Question: I am currently going through the MVC tutorial Nerd Dinner using MVS 2010 I have got up to step 7 but I have just noticed that when I now go to the create screen, it is not quite correct.
1. the title input box seems to contain the ViewBag.Title Rather than being blank.
2. the EventDate input box is blank when it should be automatically set to 7 days from now.
I don't remember it being like this earlier on in the tutorial.
Here is the snippit from the 'DinnersController.cs' that handles Create:
'''
//
// GET: /Dinners/Create
public ActionResult Create()
{
Dinner dinner = new Dinner()
{
EventDate = DateTime.Now.AddDays(7)
};
return View(new DinnerFormViewModel(dinner));
}
//
// POST: /Dinners/Create
[AcceptVerbs(HttpVerbs.Post)]
public ActionResult Create(Dinner dinner)
{
if (ModelState.IsValid)
{
try
{
dinner.HostedBy = "SomeUser";
dinnerRepository.Add(dinner);
dinnerRepository.Save();
return RedirectToAction("Details", new { id = dinner.DinnerID });
}
catch
{
ModelState.AddModelErrors(dinner.GetRuleViolations());
}
}
return View(new DinnerFormViewModel(dinner));
}
'''
And here is the View Create.cshtml
'''
@model NerdDinner.Models.DinnerFormViewModel
@{
ViewBag.Title = "Host a Dinner";
}
<h2>Host a Dinner</h2>
@Html.ValidationSummary("Please correct the errors and try again")
@using (Html.BeginForm()) {
<fieldset>
<p>
@Html.LabelFor(model => Model.Dinner.Title)
<br />
@Html.TextBox("Title")
@Html.ValidationMessage("Title", "*")
</p>
<p>
@Html.LabelFor(model => Model.Dinner.EventDate)
<br />
@Html.TextBox("EventDate")
@Html.ValidationMessage("EventDate", "*")
</p>
<p>
@Html.LabelFor(model => Model.Dinner.Description)
<br />
@Html.TextArea("Description")
@Html.ValidationMessage("Description", "*")
</p>
<p>
@Html.LabelFor(model => Model.Dinner.Address)
<br />
@Html.TextBox("Address")
@Html.ValidationMessage("Address", "*")
</p>
<p>
@Html.LabelFor(model => Model.Countries)
<br />
@Html.DropDownList("Country", Model.Countries)
@Html.ValidationMessage("Country", "*")
</p>
<p>
@Html.LabelFor(model => Model.Dinner.ContactPhone)
<br />
@Html.TextBox("ContactPhone")
@Html.ValidationMessage("ContactPhone", "*")
</p>
<p>
@Html.LabelFor(model => Model.Dinner.Latitude)
<br />
@Html.TextBox("Latitude")
@Html.ValidationMessage("Latitude", "*")
</p>
<p>
<label for="Longitude">Longitude:</label>
<br />
@Html.TextBox("Longitude")
@Html.ValidationMessage("Longitude", "*")
</p>
<p>
<input type="submit" value="Create" />
</p>
</fieldset>
}
<div>
@Html.ActionLink("Back to List", "Index")
</div>
'''
And finally here is the output in the browser:

Anyone know what I'm missing?
'''
using System;
using System.Collections.Generic;
using System.Data.Linq;
using System.Linq;
using System.Web;
using System.Web.Mvc;
using System.Text; //added this - not in tut
using System.Text.RegularExpressions; //added this - not in tut
namespace NerdDinner.Models
{
[Bind(Include = "Title,Description,EventDate,Address,Country,ContactPhone,Latitude,Longitude")]
public partial class Dinner
{
public bool IsValid
{
get { return (GetRuleViolations().Count() == 0); }
}
public IEnumerable<RuleViolation> GetRuleViolations()
{
if (String.IsNullOrEmpty(Title))
yield return new RuleViolation("Title required", "Title");
if (String.IsNullOrEmpty(Description))
yield return new RuleViolation("Description required", "Description");
if (String.IsNullOrEmpty(HostedBy))
yield return new RuleViolation("HostedBy required", "HostedBy");
if (String.IsNullOrEmpty(Address))
yield return new RuleViolation("Address required", "Address");
if (String.IsNullOrEmpty(Country))
yield return new RuleViolation("Country required", "Country");
if (String.IsNullOrEmpty(ContactPhone))
{
yield return new RuleViolation("ContactPhone required", "ContactPhone");
}
else
{
if (!PhoneValidator.IsValidNumber(ContactPhone, Country))
yield return new RuleViolation("Phone# does not match country", "ContactPhone");
}
yield break;
}
partial void OnValidate(ChangeAction action)
{
if (!IsValid)
throw new ApplicationException("Rule voilations prevent saving");
}
}
public class RuleViolation
{
public string ErrorMessage { get; private set; }
public string PropertyName { get; private set; }
public RuleViolation(string errorMessage, string propertyName)
{
ErrorMessage = errorMessage;
PropertyName = propertyName;
}
}
public class PhoneValidator
{
static IDictionary<string, Regex> countryRegex = new Dictionary<string, Regex>()
{
{ "USA", new Regex("^[2-9]\d{2}-\d{3}-\d{4}$")},
{ "UK", new Regex("(^1300\d{6}$)|(^1800|1900|1902\d{6}$)|(^0[2|3|7|8]{1}[0-9]{8}$)|(^04\decimal{2,3}\decimal{6}$)")},
{ "Netherlands", new Regex("(^\+[0-9]{2}|^\+[0-9]{2}\(0\)|^\(\+[0-9]{2}\)\(0\)|^00[0-9]{2}|^0)([0-9]{9}$|[0-9\-\s]{10}$)")},
};
public static bool IsValidNumber(string phoneNumber, string country)
{
if (country != null && countryRegex.ContainsKey(country))
return countryRegex[country].IsMatch(phoneNumber);
else
return false;
}
public static IEnumerable<string> Countries
{
get
{
return countryRegex.Keys;
}
}
}
public class DinnerFormViewModel
{
// Properties
public Dinner Dinner { get; private set; }
public SelectList Countries { get; private set; }
// Contructor
public DinnerFormViewModel(Dinner dinner)
{
Dinner = dinner;
Countries = new SelectList(PhoneValidator.Countries, dinner.Country);
}
}
}
'''
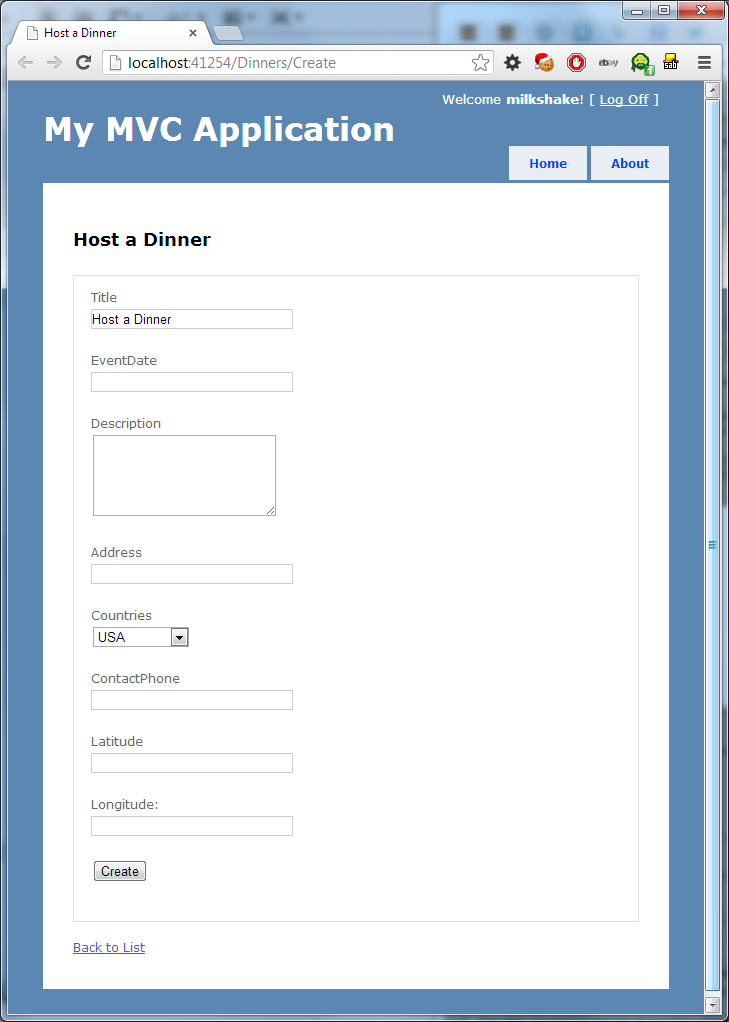
Answer: You should be using '@Html.TextboxFor' instead of '@Html.Textbox'
'''
<p>
@Html.LabelFor(model => Model.Dinner.EventDate)
<br />
@Html.TextBoxFor(model => Model.Dinner.EventDate)
@Html.ValidationMessageFor(model => Model.Dinner.EventDate)
</p>
'''
The basic '@Html.Textbox' will render a textbox with the name attribute specified in the string that you are passing. MVC will look into the ViewBag to see if there are any items with that key to populate the textbox (which is why your Title attribute is using the page title from the top section of your view), but does not tie the view inputs to the actual model or any pre-populated data that you sent with the model. By using the TextBoxFor (or labelFor, etc), this ties that input to the actual model property. This is also how DataAnnotations are applied to the form. What I mean by that last statement is this. Let's assume this is a piece of your model
'''
public class DinnerViewModel{
[DisplayName("Dinner Location")]
[Required(ErrorMessage="You must specify a location")]
public string Location {get;set;}
}
'''
In your view, you would render the pieces that you need by using the @Html.*For method (like you do your labels)
'''
<p>
@Html.LabelFor(model => Model.Location )
<br />
@Html.TextBoxFor(model => Model.Location)
@Html.ValidationMessageFor(model => Model.Location )
</p>
'''
Should render some HTML (not including the error message) like this
'''
<p>
<label for="Location">Dinner Location</label>
<br/>
<input type="text" name="Location" id="Location"/>
*the validation related stuff*
</p>
'''
In order for your validation to work with the method that you are using, you have to change your yield return statements slightly. If you look closely at the id's for the attributes of the actual dinner object in the HTML source, you will see that they are rendering as ''Dinner.Title'' or ''Dinner.Description''. This is because that is how they are stored in your model (remember using 'model => Model.Dinner.EventDate'?) This will render an element with the id ''Dinner.EventDate''.
Given that, you need to update the strings being returned from the RuleViolation portion of your model:
'''
public IEnumerable<RuleViolation> GetRuleViolations()
{
if (String.IsNullOrEmpty(Title))
yield return new RuleViolation("Title required", "Dinner.Title");
if (String.IsNullOrEmpty(Description))
yield return new RuleViolation("Description required", "Dinner.Description");
if (String.IsNullOrEmpty(HostedBy))
yield return new RuleViolation("HostedBy required", "Dinner.HostedBy");
if (String.IsNullOrEmpty(Address))
yield return new RuleViolation("Address required", "Dinner.Address");
if (String.IsNullOrEmpty(Country))
yield return new RuleViolation("Country required", "Country");
if (String.IsNullOrEmpty(ContactPhone))
{
yield return new RuleViolation("ContactPhone required", "Dinner.ContactPhone");
}
else
{
if (!PhoneValidator.IsValidNumber(ContactPhone, Country))
yield return new RuleViolation("Phone# does not match country", "Dinner.ContactPhone");
}
yield break;
}
'''
Now your RuleViolations will match the actual input IDs and everything will be shiny and awesome again. This seems like a bit of work, but since you are working through a tutorial, I don't want to push too much your way. However, as your explore the .NET MVC implentations, you will find other ways to accomplish the same tasks in a less verbose manner. Keep at it!